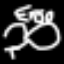
Label: frog